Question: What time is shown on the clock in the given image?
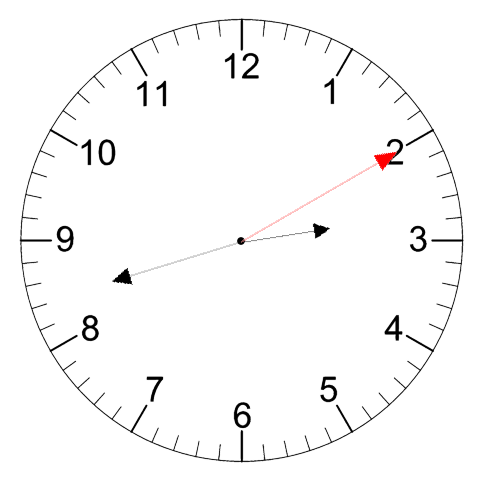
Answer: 02:42:10